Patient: sex M, age 64
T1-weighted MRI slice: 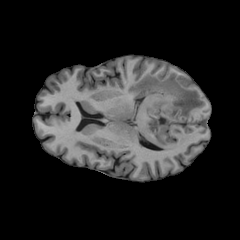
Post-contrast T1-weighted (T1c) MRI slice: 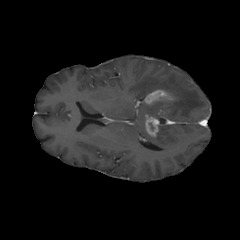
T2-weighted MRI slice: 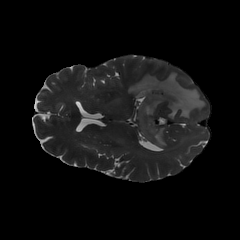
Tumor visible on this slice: yes
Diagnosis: Glioblastoma, IDH-wildtype
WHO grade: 4